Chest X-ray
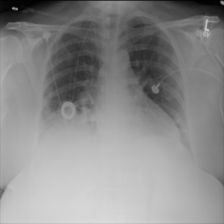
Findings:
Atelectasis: positive
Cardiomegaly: negative
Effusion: negative
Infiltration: negative
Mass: negative
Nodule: negative
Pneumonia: negative
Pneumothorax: negative
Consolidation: negative
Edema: negative
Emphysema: negative
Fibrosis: negative
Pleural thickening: negative
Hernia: negative